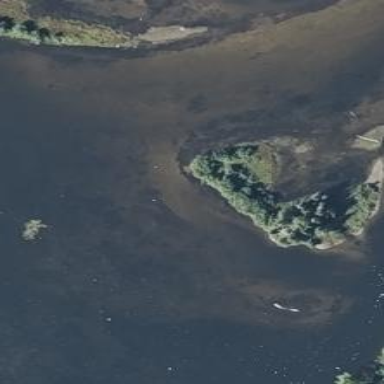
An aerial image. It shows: Image showing island.